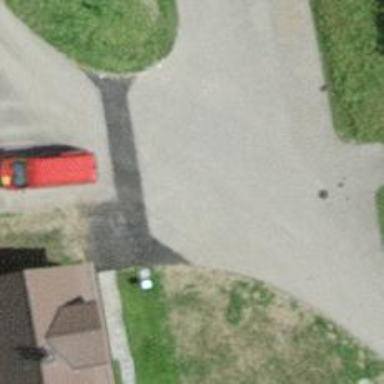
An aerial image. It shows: Service road with asphalt surface. The tracktype is grade1.